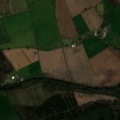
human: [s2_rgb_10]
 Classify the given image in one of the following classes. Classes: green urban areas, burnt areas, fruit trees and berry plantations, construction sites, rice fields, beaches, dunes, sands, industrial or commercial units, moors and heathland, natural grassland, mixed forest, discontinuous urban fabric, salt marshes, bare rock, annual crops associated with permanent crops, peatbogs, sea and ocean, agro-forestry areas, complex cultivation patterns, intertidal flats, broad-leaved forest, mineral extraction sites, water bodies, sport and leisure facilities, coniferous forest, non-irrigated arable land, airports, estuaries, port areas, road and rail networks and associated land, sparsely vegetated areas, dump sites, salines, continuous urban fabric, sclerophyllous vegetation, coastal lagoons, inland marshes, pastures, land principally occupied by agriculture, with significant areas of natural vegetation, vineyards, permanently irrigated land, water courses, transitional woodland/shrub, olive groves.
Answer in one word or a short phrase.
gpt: non-irrigated arable land, pastures, broad-leaved forest, mixed forest, transitional woodland/shrub